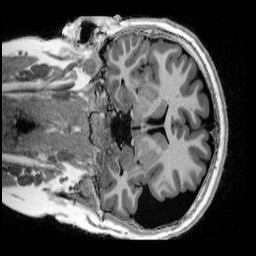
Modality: UNIT1_denoised
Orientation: coronal
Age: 12
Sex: male
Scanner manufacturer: siemens
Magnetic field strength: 3 T
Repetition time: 4 s
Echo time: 0.00303 s